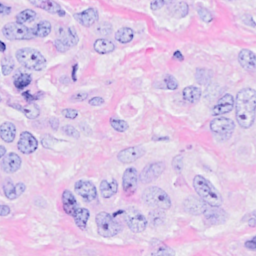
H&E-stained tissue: Breast